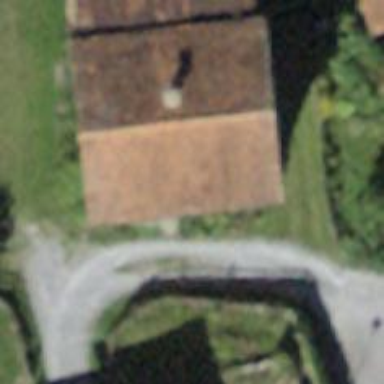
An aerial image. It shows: Detached building.